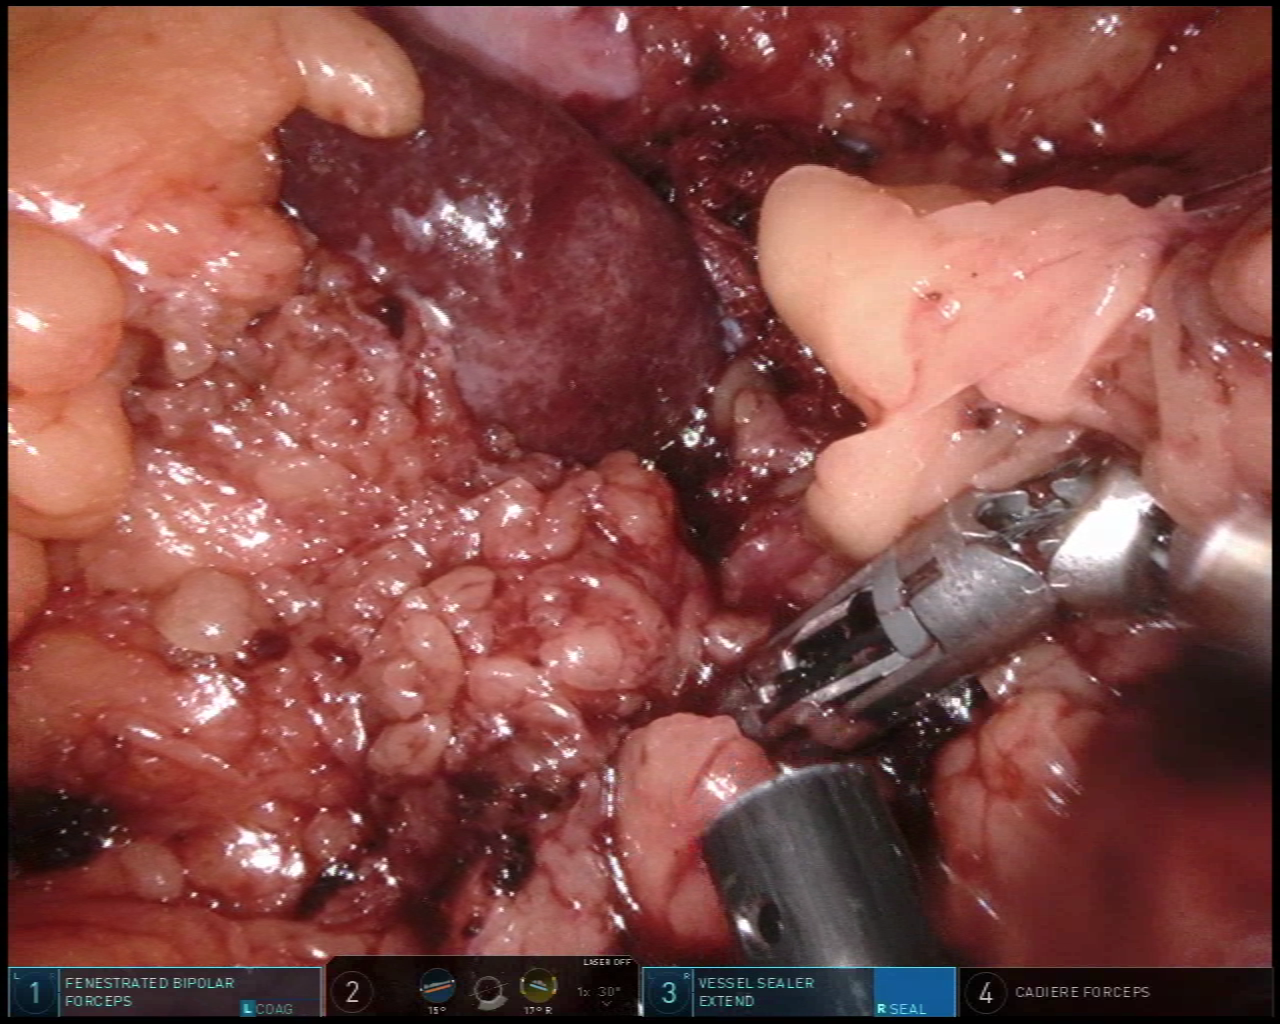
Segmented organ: spleen
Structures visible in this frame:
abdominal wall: yes
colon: no
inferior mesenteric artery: no
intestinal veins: no
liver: no
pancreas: no
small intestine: no
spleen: yes
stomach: no
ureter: no
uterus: no
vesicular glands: no